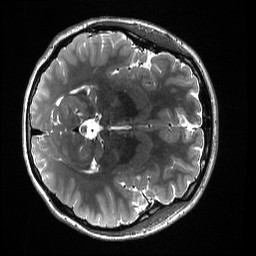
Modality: T2w
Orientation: axial
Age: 20
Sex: female